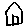
Label: house